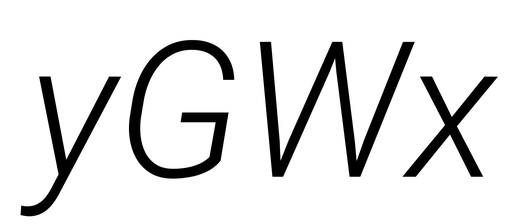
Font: Roboto-Italic_Light_Italic